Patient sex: F
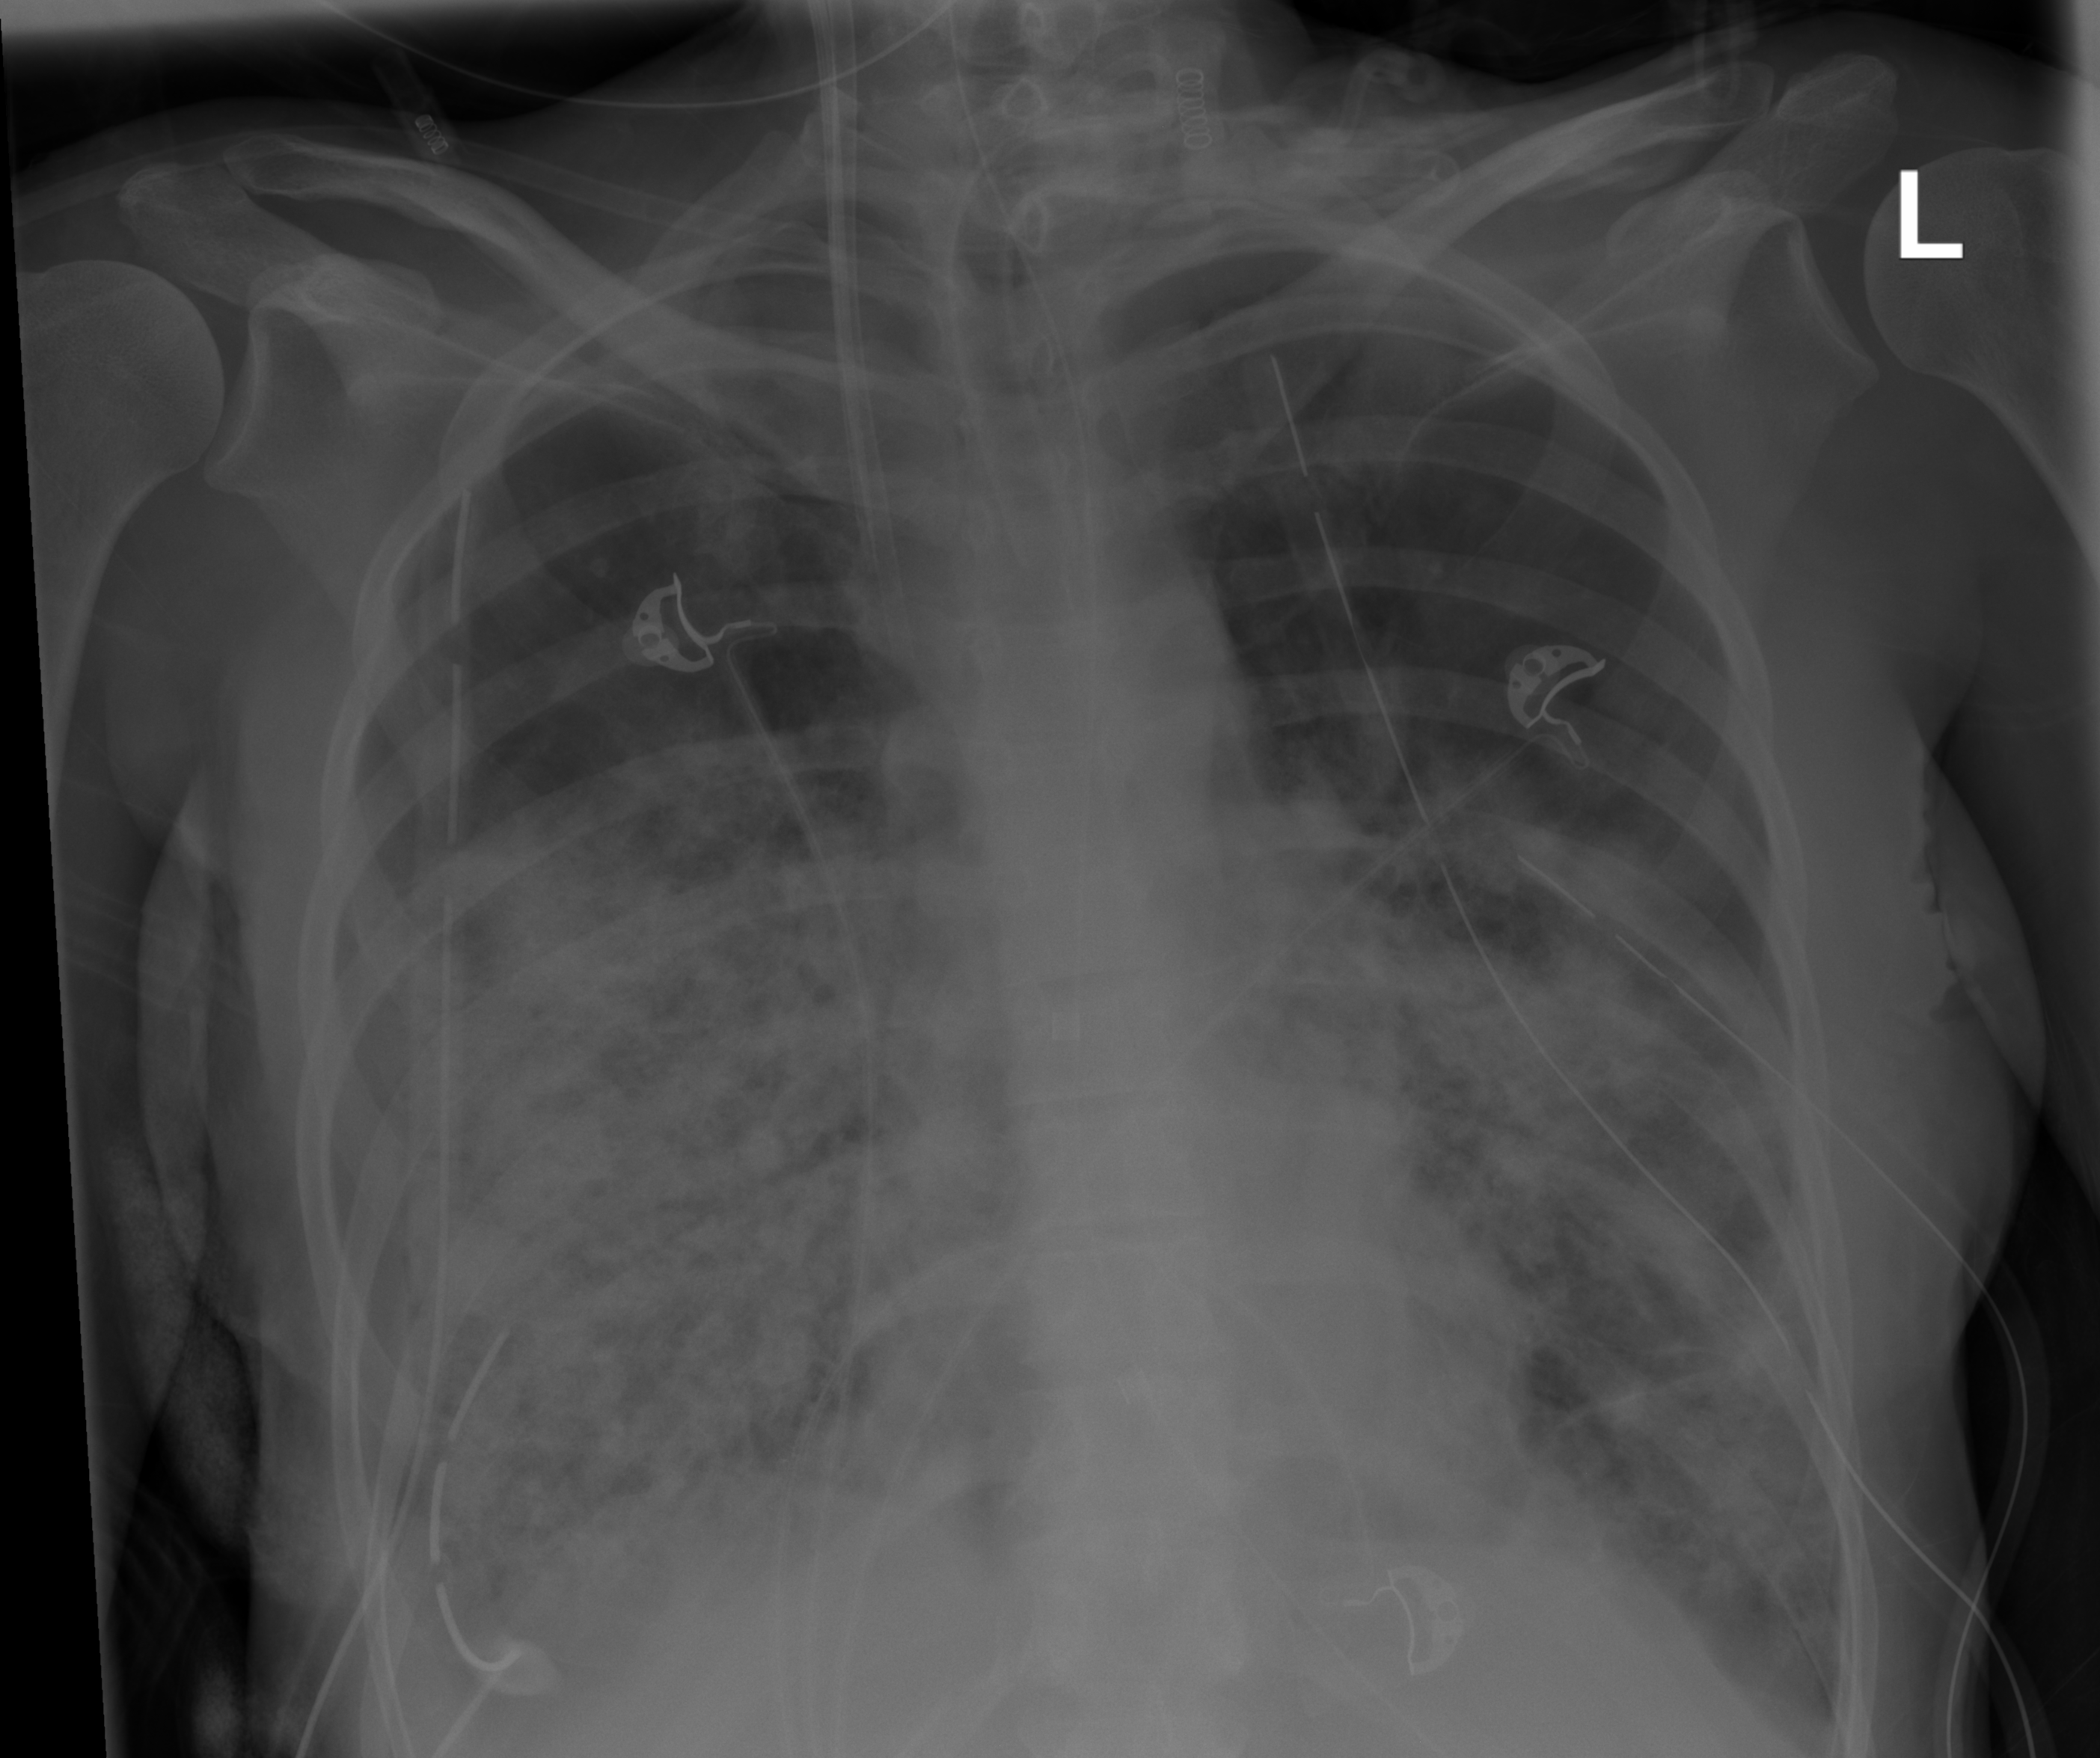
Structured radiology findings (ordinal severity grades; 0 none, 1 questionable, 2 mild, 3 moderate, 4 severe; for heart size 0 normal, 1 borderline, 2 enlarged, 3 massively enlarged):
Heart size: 0
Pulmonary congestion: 0
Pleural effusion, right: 2
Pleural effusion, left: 0
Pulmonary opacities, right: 3
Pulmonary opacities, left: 3
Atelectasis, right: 0
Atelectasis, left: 0